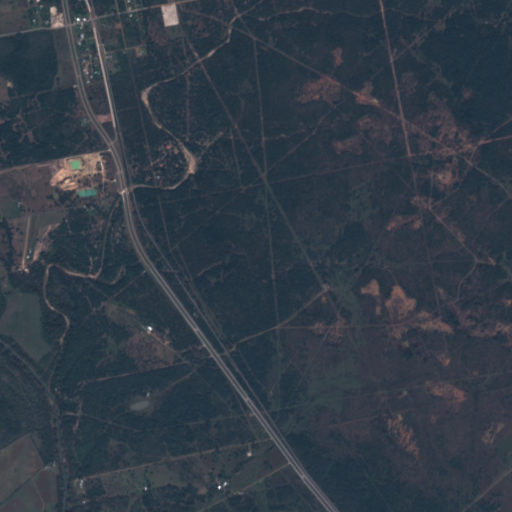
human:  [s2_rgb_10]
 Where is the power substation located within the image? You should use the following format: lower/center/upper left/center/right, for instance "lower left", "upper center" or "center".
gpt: The power substation is located in the upper left of the image.
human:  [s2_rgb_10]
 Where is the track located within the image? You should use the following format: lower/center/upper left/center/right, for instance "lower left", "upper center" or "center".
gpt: There is no track in the image.